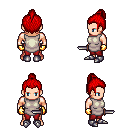
a pixel art fantasy rpg character, male body template, human, light skin, white tunic, red pants, red short topknot hairstyle, gold gloves, metal boots, dagger, four views (front, back, left, right), 2x2 character sprite sheet, small pixel art, hard edges, no anti-aliasing